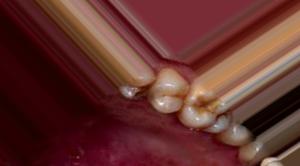
Condition: Mouth Ulcer